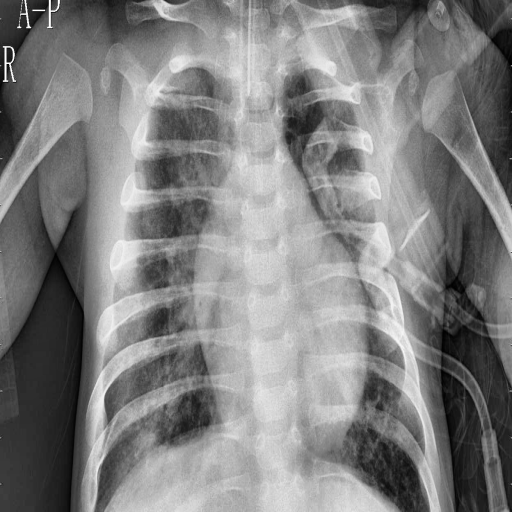
Finding: PNEUMONIA